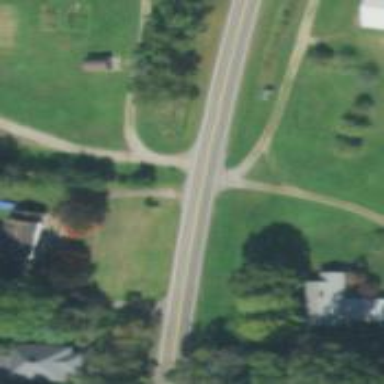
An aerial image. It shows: Secondary road.